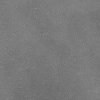
Atmospheric dust classification: dusty